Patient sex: M
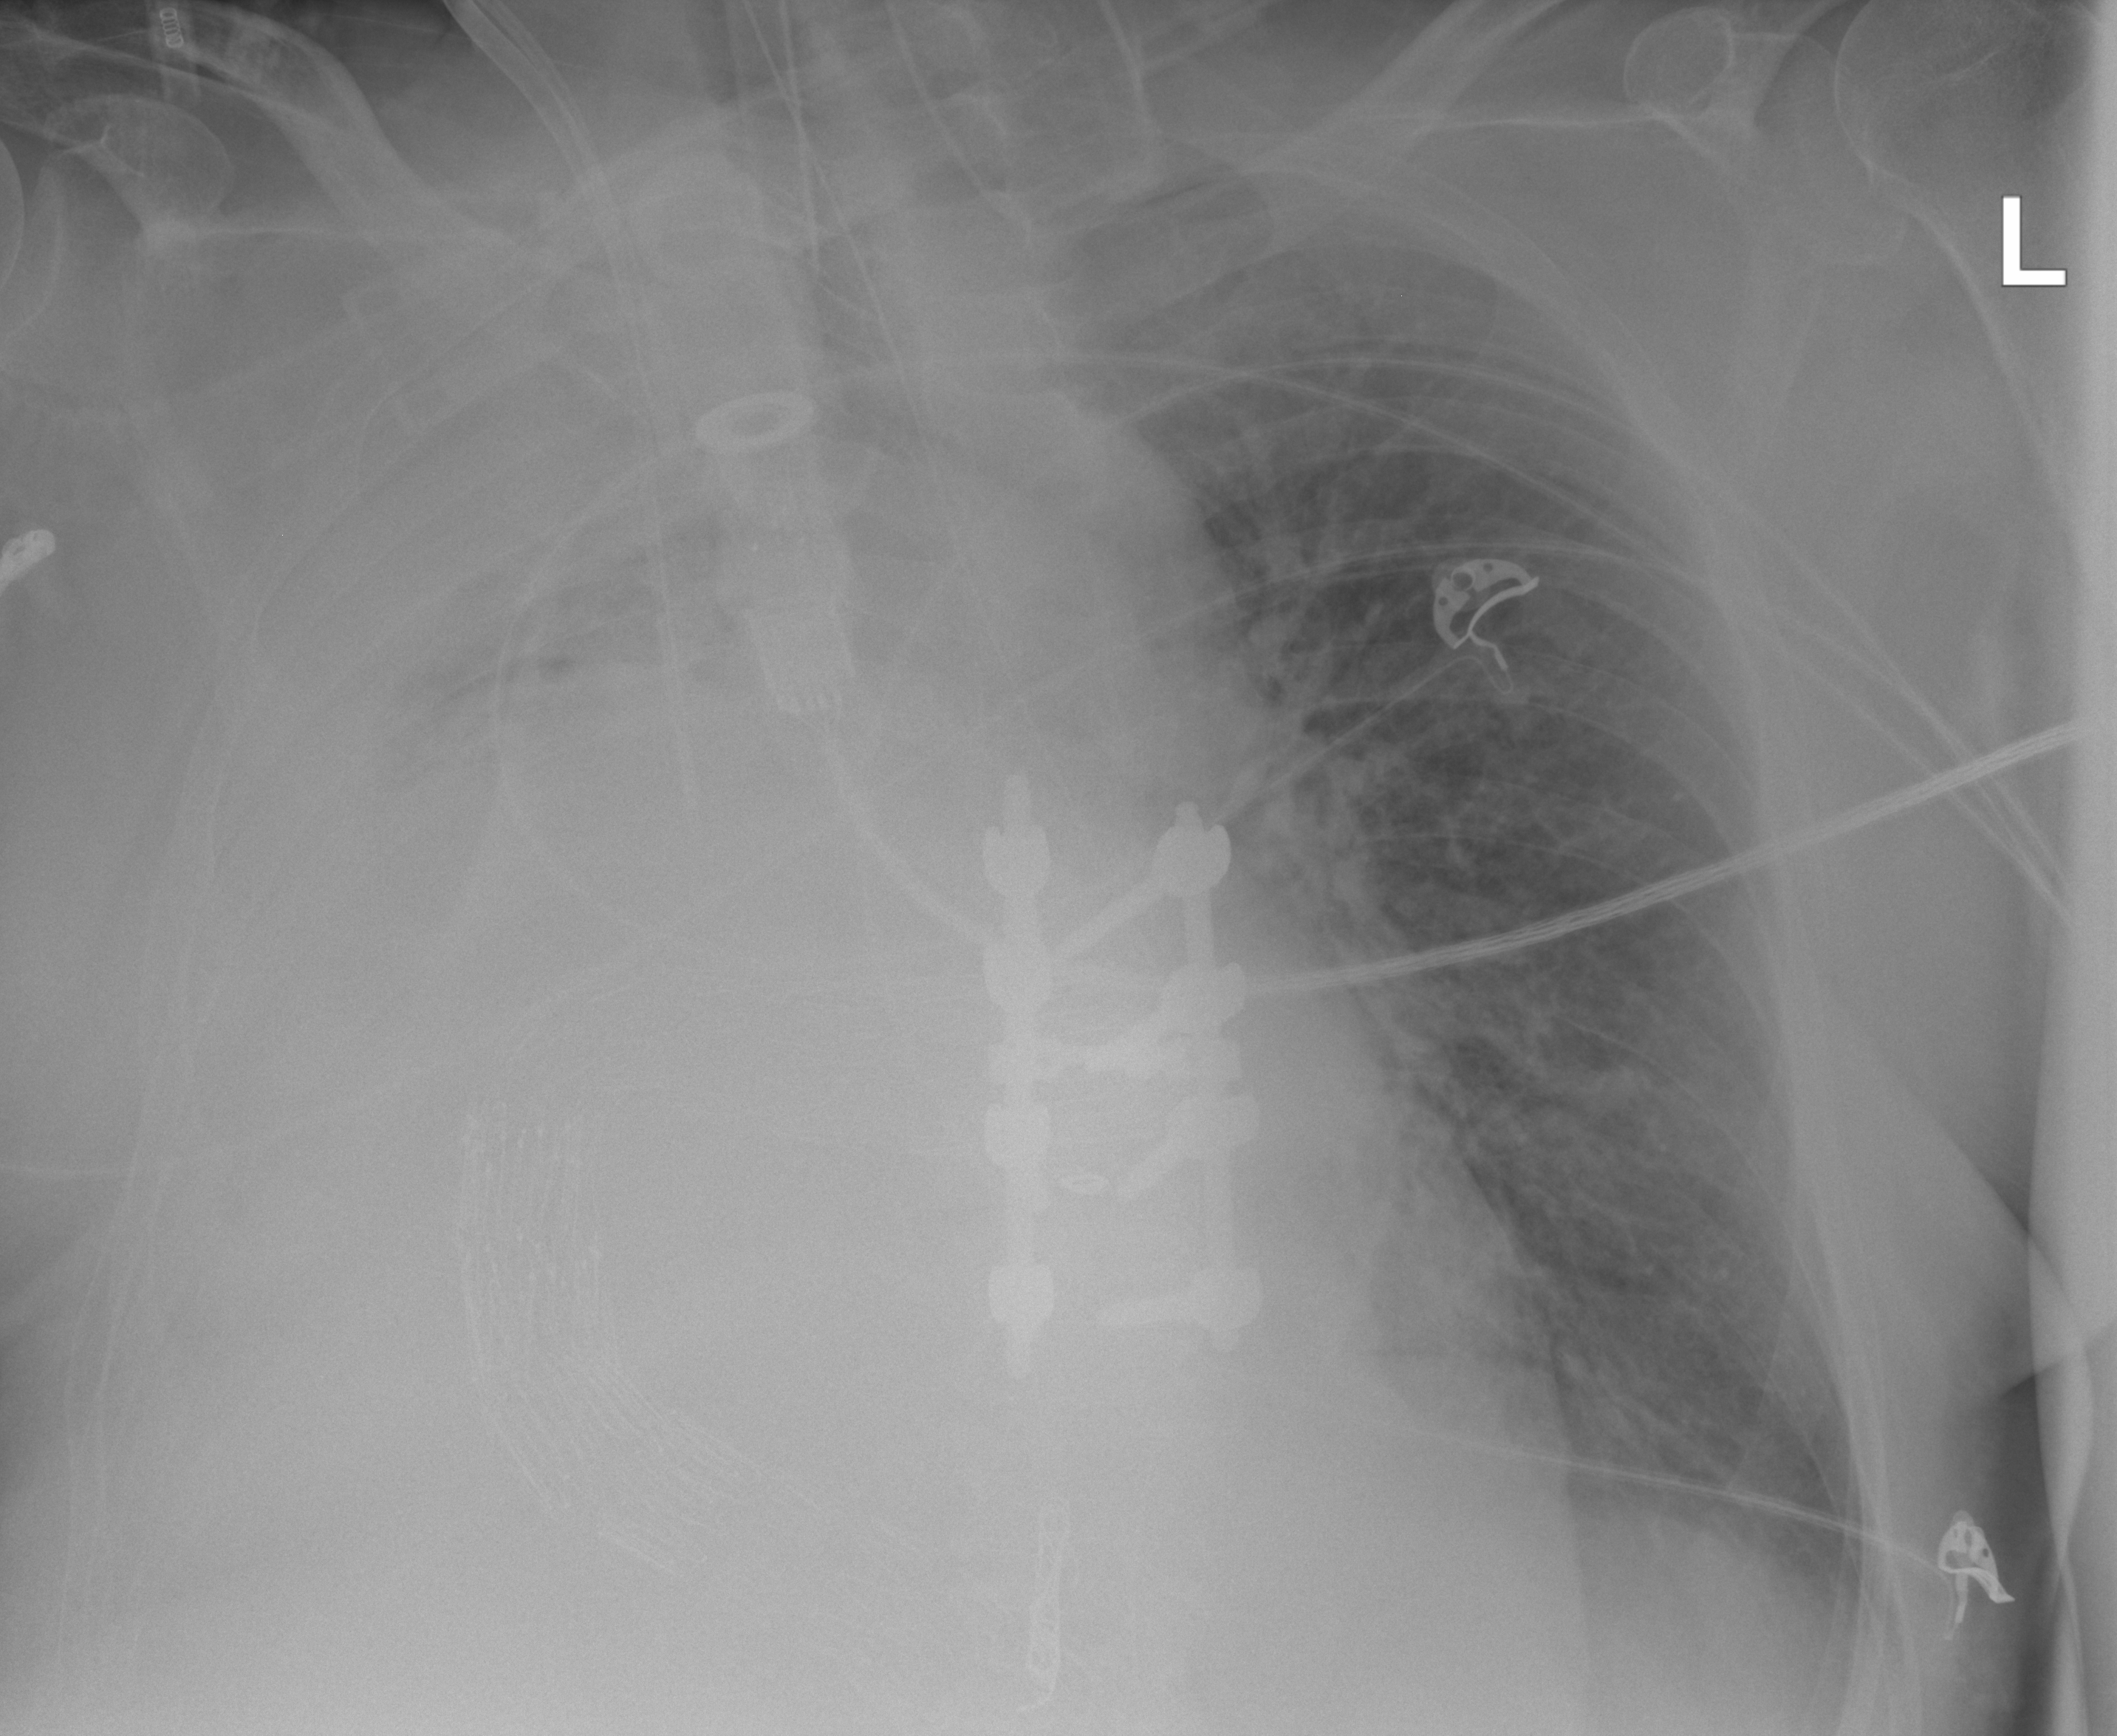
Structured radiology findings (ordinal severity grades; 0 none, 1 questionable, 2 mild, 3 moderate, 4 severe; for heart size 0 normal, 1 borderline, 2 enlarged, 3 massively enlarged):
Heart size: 2
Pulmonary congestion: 1
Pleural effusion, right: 3
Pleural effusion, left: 0
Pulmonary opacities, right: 2
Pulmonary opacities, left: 0
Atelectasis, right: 4
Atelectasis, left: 0